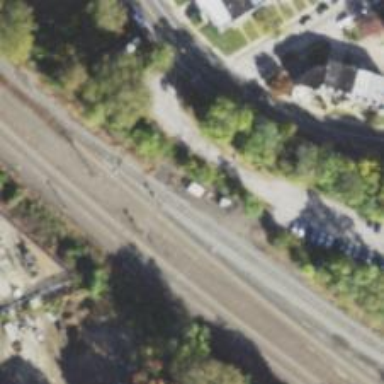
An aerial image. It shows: Site related to the railway.